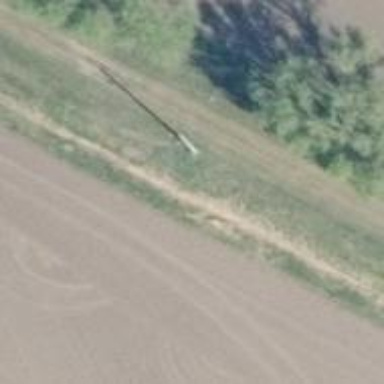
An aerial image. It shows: Power pole.